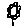
Label: flower